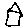
Label: house